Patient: sex F, age 56
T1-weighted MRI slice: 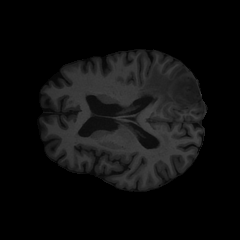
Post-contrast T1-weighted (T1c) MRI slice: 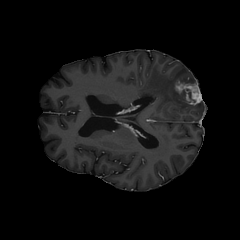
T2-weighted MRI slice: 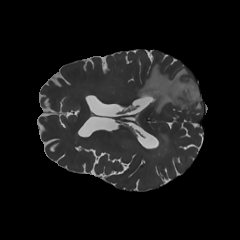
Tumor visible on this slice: yes
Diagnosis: Glioblastoma, IDH-wildtype
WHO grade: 4